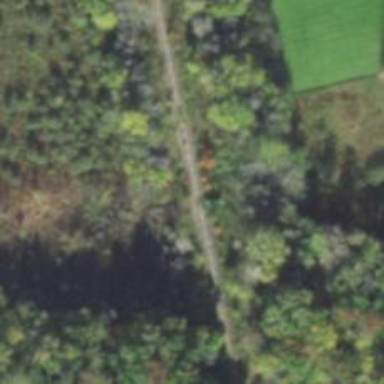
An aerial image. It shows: Abandoned railway.